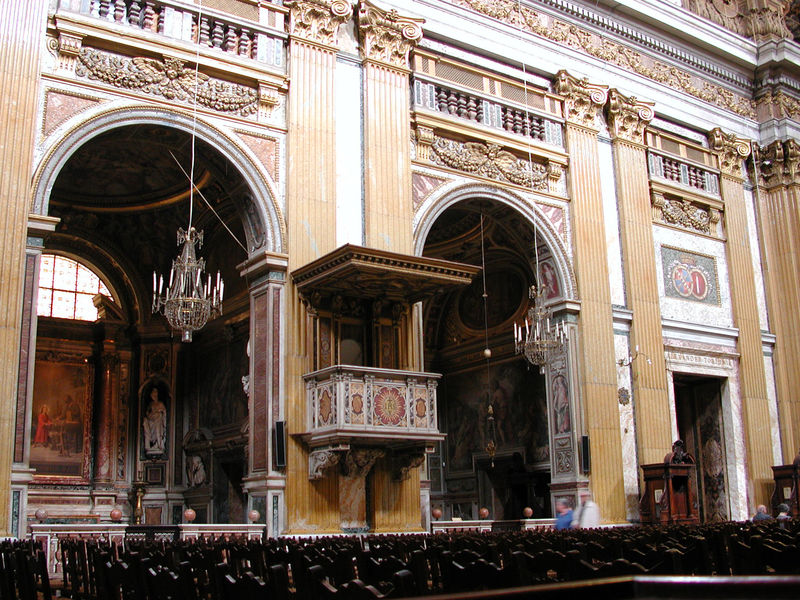
Titel: Langhaus von Il Gesù in Rom
Künstler: Giacomo Barozzi da Vignola
Standort: Rom, Il Gesù (EU - I - Latium)
Schlagwörter: marmor, pfeiler, stühle, säulen, architektur, kirche, innen, girlande, renaissance, relief, pilaster, rundbogen, kerzen, kronleuchter, gebet, altar, hauptschiff, kapitelle, kathedrale, fries, sims, gesims, mittelschiff, kanzel, messe, sakral, sakralbau, kapellen, schalldeckel, beichtstuhl, beichstuhl, kapele